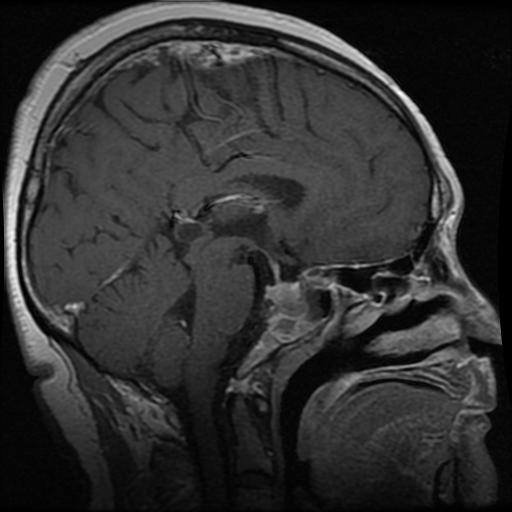
Label: pituitary